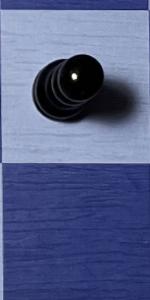
Label: Empty